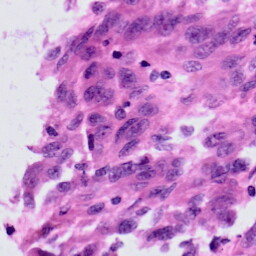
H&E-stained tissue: Skin